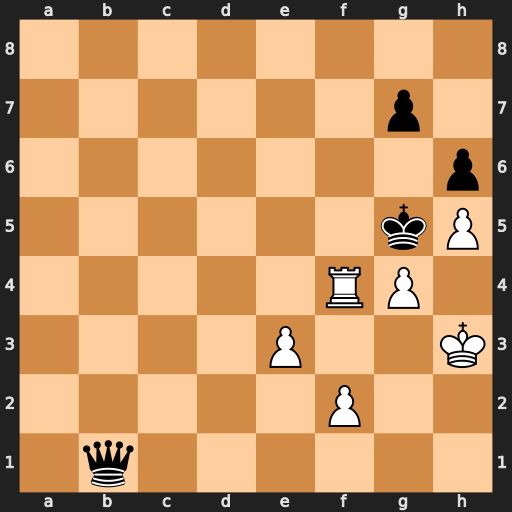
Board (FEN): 8/6p1/7p/6kP/5RP1/4P2K/5P2/1q6
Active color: w
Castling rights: -
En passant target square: -
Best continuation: Rf5+ Qxf5 gxf5 Kxf5 Kh4